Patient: sex F, age 75
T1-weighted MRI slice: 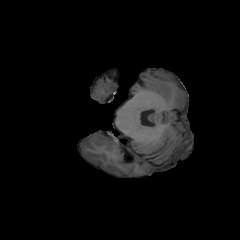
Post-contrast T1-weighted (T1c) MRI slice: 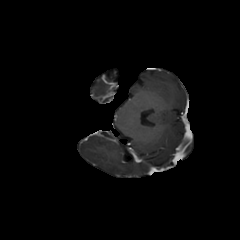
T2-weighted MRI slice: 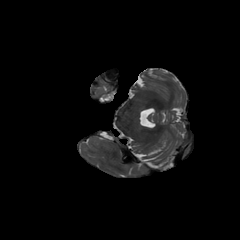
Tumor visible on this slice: no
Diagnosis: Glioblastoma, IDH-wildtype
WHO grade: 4